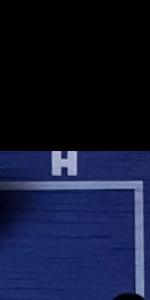
Label: Empty